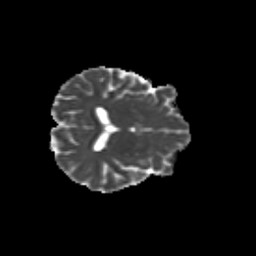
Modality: MD
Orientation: axial
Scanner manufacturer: siemens
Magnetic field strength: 3 T
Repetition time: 9.2 s
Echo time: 0.084 s